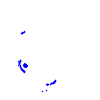
Particle: pion